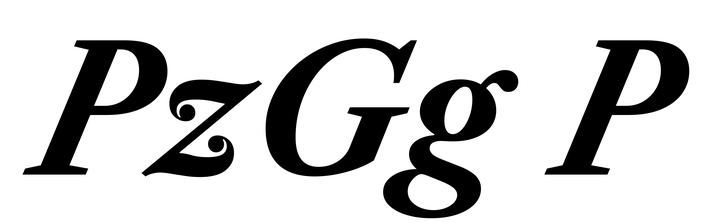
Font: LibreCaslonText-Italic_Bold_Italic